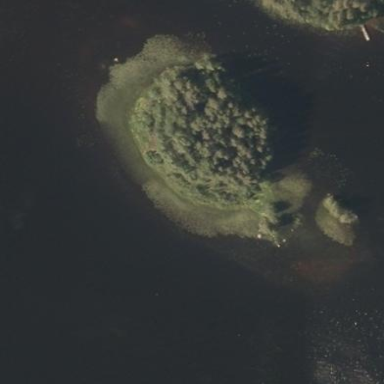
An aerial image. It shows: Image showing island.